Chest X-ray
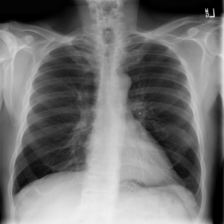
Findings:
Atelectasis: negative
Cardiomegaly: negative
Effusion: negative
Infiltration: negative
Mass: negative
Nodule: negative
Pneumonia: negative
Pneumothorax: negative
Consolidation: negative
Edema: negative
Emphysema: negative
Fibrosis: negative
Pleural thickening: negative
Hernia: negative